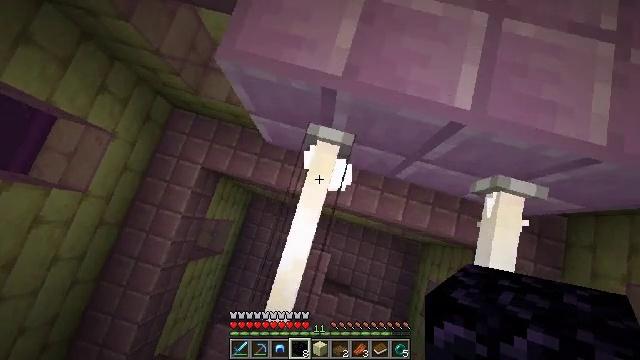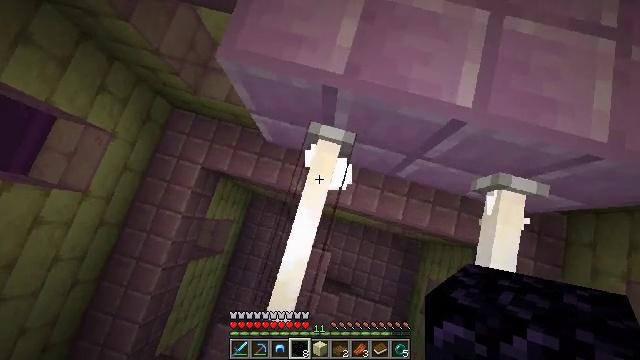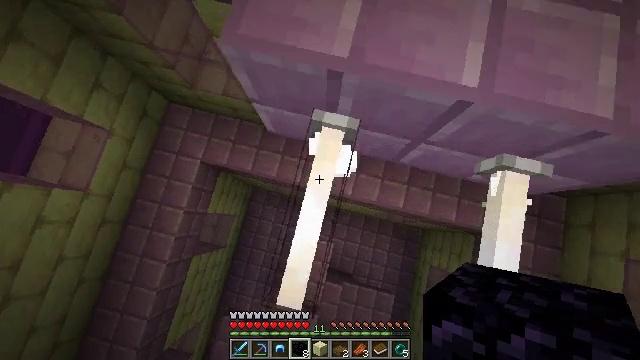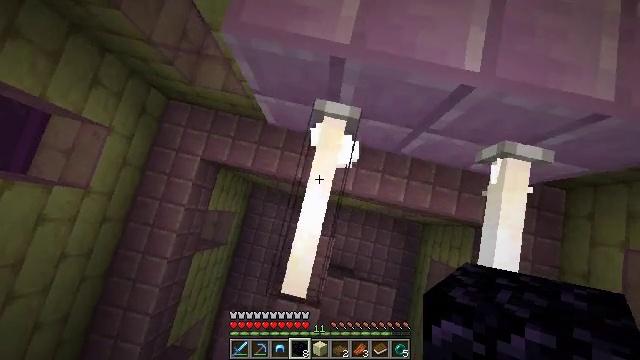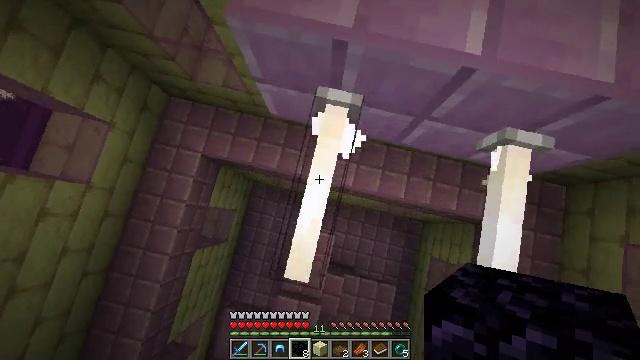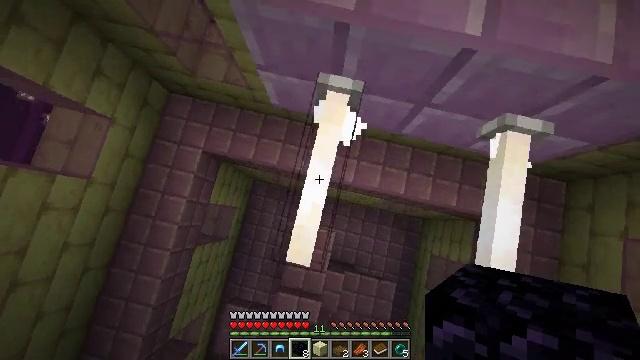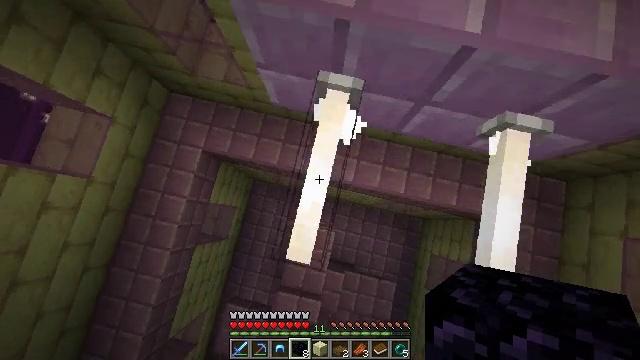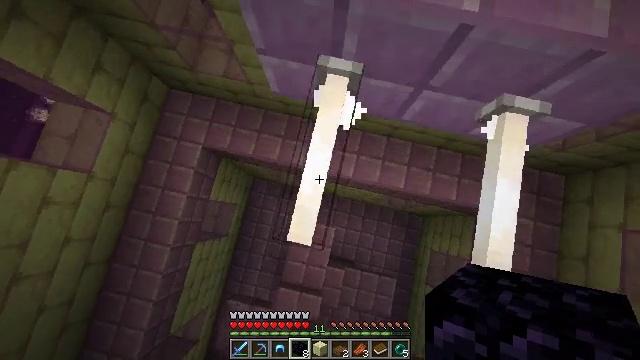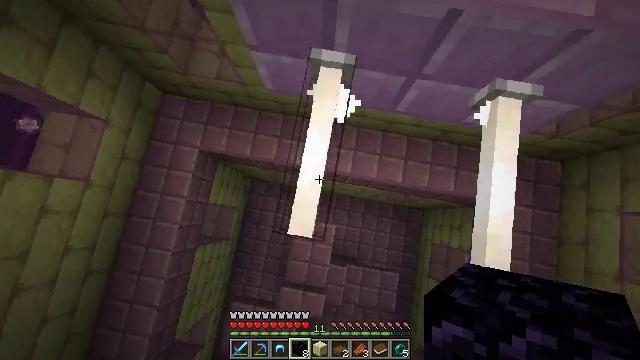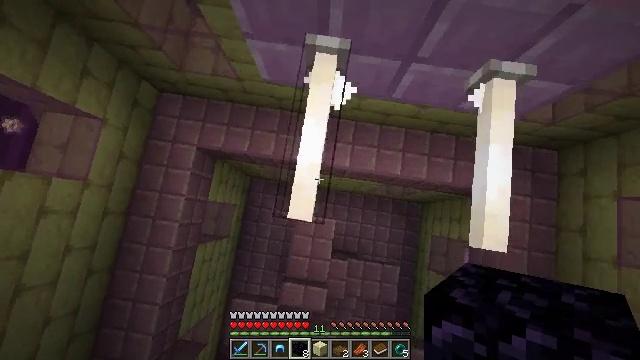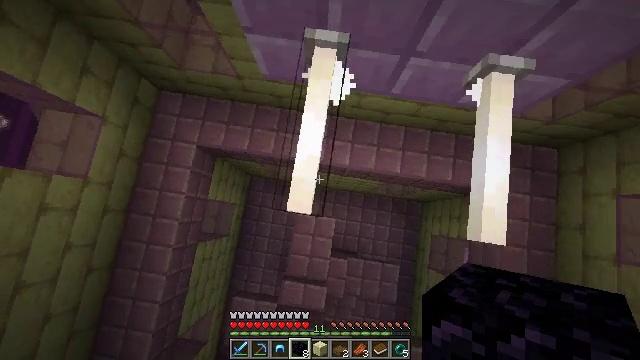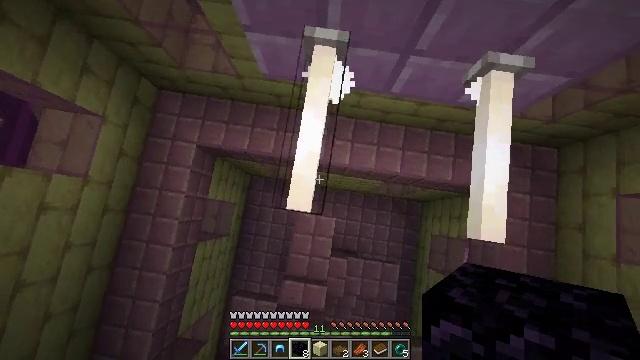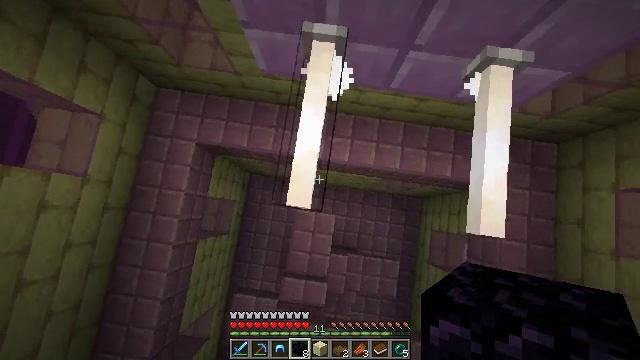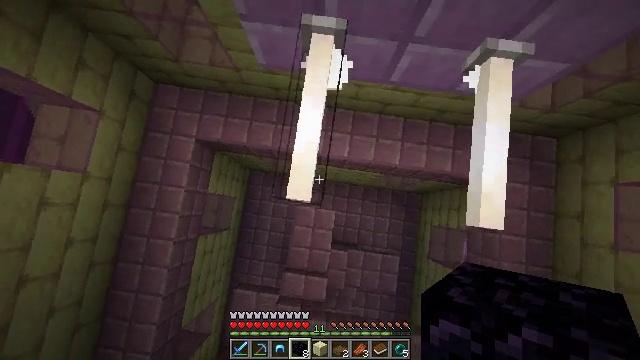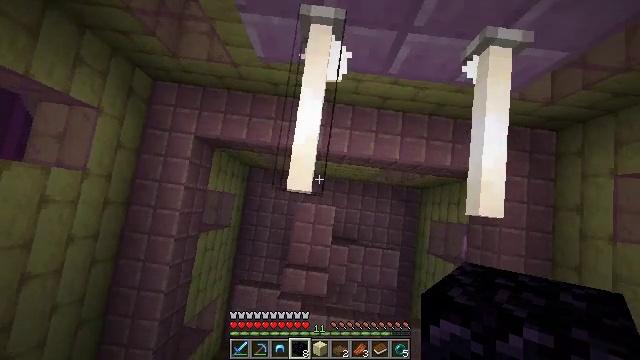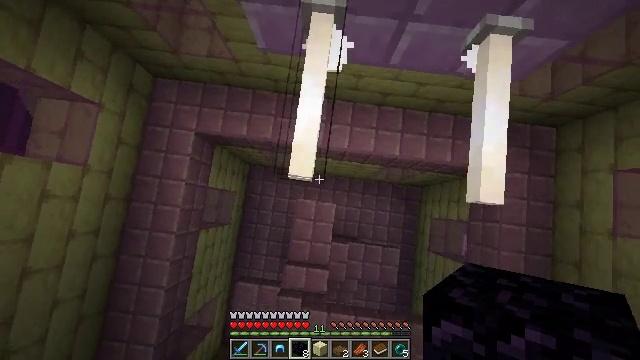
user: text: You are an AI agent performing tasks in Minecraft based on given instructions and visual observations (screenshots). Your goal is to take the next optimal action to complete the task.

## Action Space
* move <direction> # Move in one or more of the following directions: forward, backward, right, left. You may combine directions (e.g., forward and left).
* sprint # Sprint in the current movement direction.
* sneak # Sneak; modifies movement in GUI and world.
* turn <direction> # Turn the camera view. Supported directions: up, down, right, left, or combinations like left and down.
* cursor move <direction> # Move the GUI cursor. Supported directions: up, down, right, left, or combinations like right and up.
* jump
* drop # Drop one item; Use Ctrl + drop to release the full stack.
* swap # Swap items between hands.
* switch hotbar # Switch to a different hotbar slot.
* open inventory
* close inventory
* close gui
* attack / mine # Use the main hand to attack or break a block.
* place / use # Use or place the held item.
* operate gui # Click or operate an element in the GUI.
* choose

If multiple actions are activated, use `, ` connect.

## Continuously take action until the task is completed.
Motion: motion action
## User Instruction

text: Mine the end rod.
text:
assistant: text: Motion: sneak
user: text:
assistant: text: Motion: move back, sneak, turn right and down
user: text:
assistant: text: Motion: move back, sneak
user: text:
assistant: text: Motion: move back, sneak
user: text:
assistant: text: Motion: move back, sneak
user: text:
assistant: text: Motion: move back, sneak
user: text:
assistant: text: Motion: move back, sneak
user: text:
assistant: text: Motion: move back, sneak, turn right
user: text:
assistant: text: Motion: sneak, turn right
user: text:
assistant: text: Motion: sneak
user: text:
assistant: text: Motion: sneak
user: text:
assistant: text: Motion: sneak
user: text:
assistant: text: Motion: move back, sneak
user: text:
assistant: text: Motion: move back, sneak
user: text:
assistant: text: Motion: move back, sneak
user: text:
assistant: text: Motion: move back, sneak
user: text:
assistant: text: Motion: sneak
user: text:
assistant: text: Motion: sneak
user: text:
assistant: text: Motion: sneak
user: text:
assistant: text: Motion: sneak
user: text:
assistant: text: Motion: sneak, turn up
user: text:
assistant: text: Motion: sneak
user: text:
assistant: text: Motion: sneak, turn left
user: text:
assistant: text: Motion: sneak, turn left
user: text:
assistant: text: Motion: sneak, turn left
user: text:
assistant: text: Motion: sneak
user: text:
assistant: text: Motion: sneak
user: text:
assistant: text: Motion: sneak
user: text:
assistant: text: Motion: sneak
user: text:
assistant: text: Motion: sneak